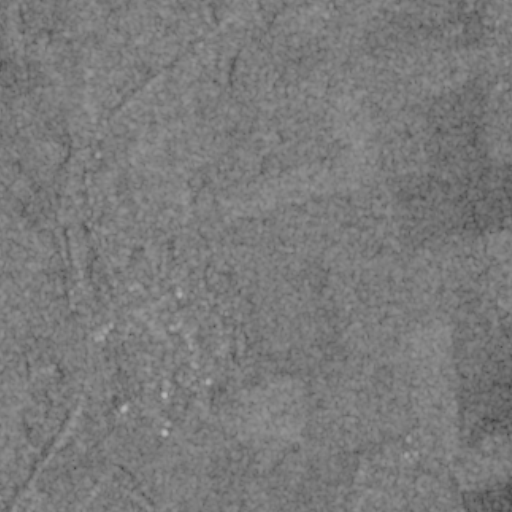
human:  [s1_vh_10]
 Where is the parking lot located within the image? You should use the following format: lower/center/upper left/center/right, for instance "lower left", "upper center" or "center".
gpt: The parking lot is located in the center left of the image.
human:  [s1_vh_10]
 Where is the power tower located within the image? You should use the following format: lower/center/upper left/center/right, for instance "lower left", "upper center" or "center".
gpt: The power tower is located in the lower center of the image.
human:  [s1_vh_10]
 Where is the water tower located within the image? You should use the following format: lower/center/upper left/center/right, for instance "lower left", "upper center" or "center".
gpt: The water tower is located in the center of the image.
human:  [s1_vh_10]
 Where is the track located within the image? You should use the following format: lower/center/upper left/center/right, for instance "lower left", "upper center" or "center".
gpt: There is no track in the image.

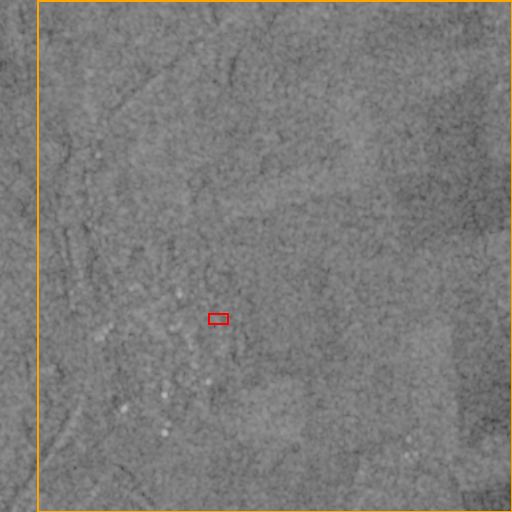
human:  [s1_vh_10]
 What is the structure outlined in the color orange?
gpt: The structure outlined in orange is a crop field.
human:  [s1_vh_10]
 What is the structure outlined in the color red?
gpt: The structure outlined in red is a park.
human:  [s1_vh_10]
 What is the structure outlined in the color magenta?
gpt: There is no magenta outline.